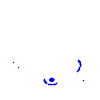
Particle: electron